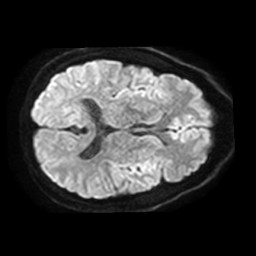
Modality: TRACE
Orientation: axial
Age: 45
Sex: male
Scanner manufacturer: philips
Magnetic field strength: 3 T
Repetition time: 4.065 s
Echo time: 0.06024 s